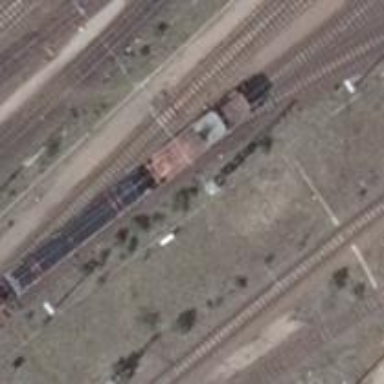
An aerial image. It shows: Railway switch.